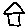
Label: house